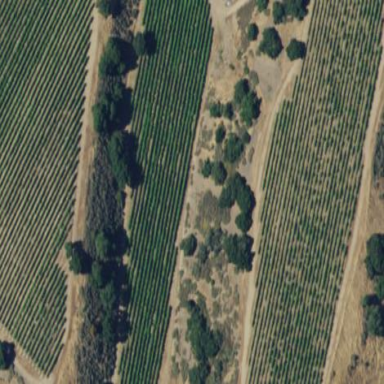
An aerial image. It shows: Vineyard with grape crops.